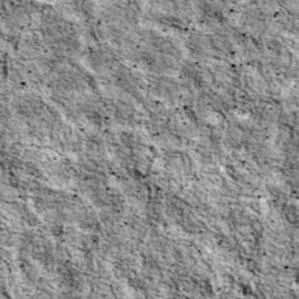
Label: non_frost